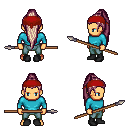
a pixel art fantasy rpg character, male body template, human, tanned skin, teal long-sleeve shirt, teal pants, white blonde extra-long topknot hairstyle, red bandana, black shoes, spear, four views (front, back, left, right), 2x2 character sprite sheet, small pixel art, hard edges, no anti-aliasing